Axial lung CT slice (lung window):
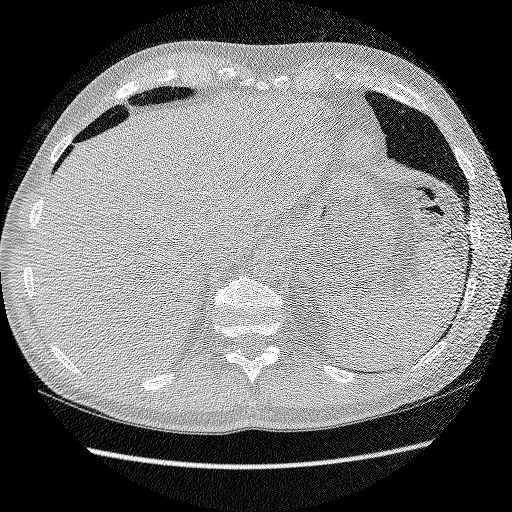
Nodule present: no